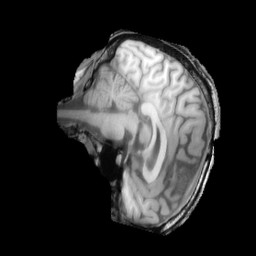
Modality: T1w
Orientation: sagittal
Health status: ill
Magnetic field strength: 3 T